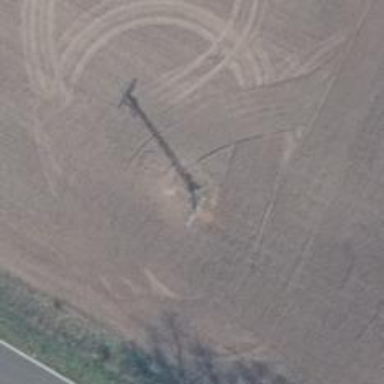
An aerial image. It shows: Power pole.